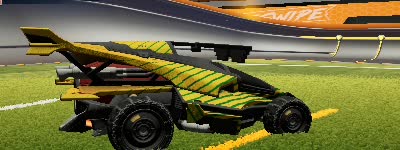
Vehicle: aftershock